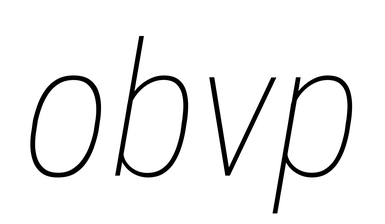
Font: Roboto-Italic_Condensed_Thin_Italic